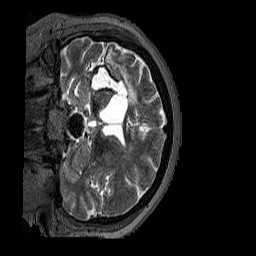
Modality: T2w
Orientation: coronal
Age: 44
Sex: female
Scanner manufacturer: siemens
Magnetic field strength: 3 T
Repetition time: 3.2 s
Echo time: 0.567 s